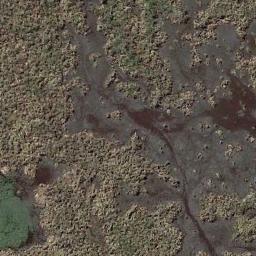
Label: wetland